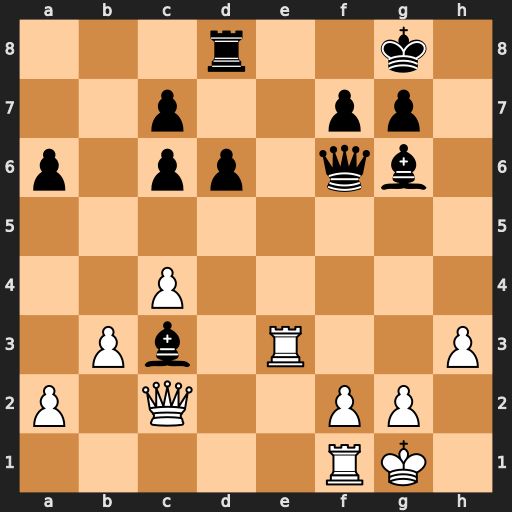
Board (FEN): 3r2k1/2p2pp1/p1pp1qb1/8/2P5/1Pb1R2P/P1Q2PP1/5RK1
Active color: w
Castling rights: -
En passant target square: -
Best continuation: Qxc3 Qxc3 Rxc3